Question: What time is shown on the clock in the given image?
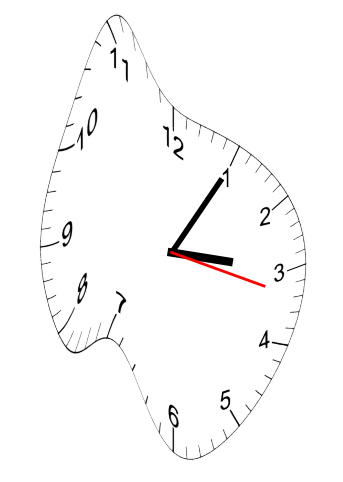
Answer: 03:05:17